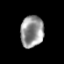
Tissue: prostate
Cell type: Myeloid cells
Senescence score: 0.256
Nuclear area (px): 714
Mean DAPI intensity: 148.633